Field crop: maize
Growth stage: 2
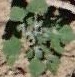
Species: chenopodium